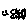
Label: bird